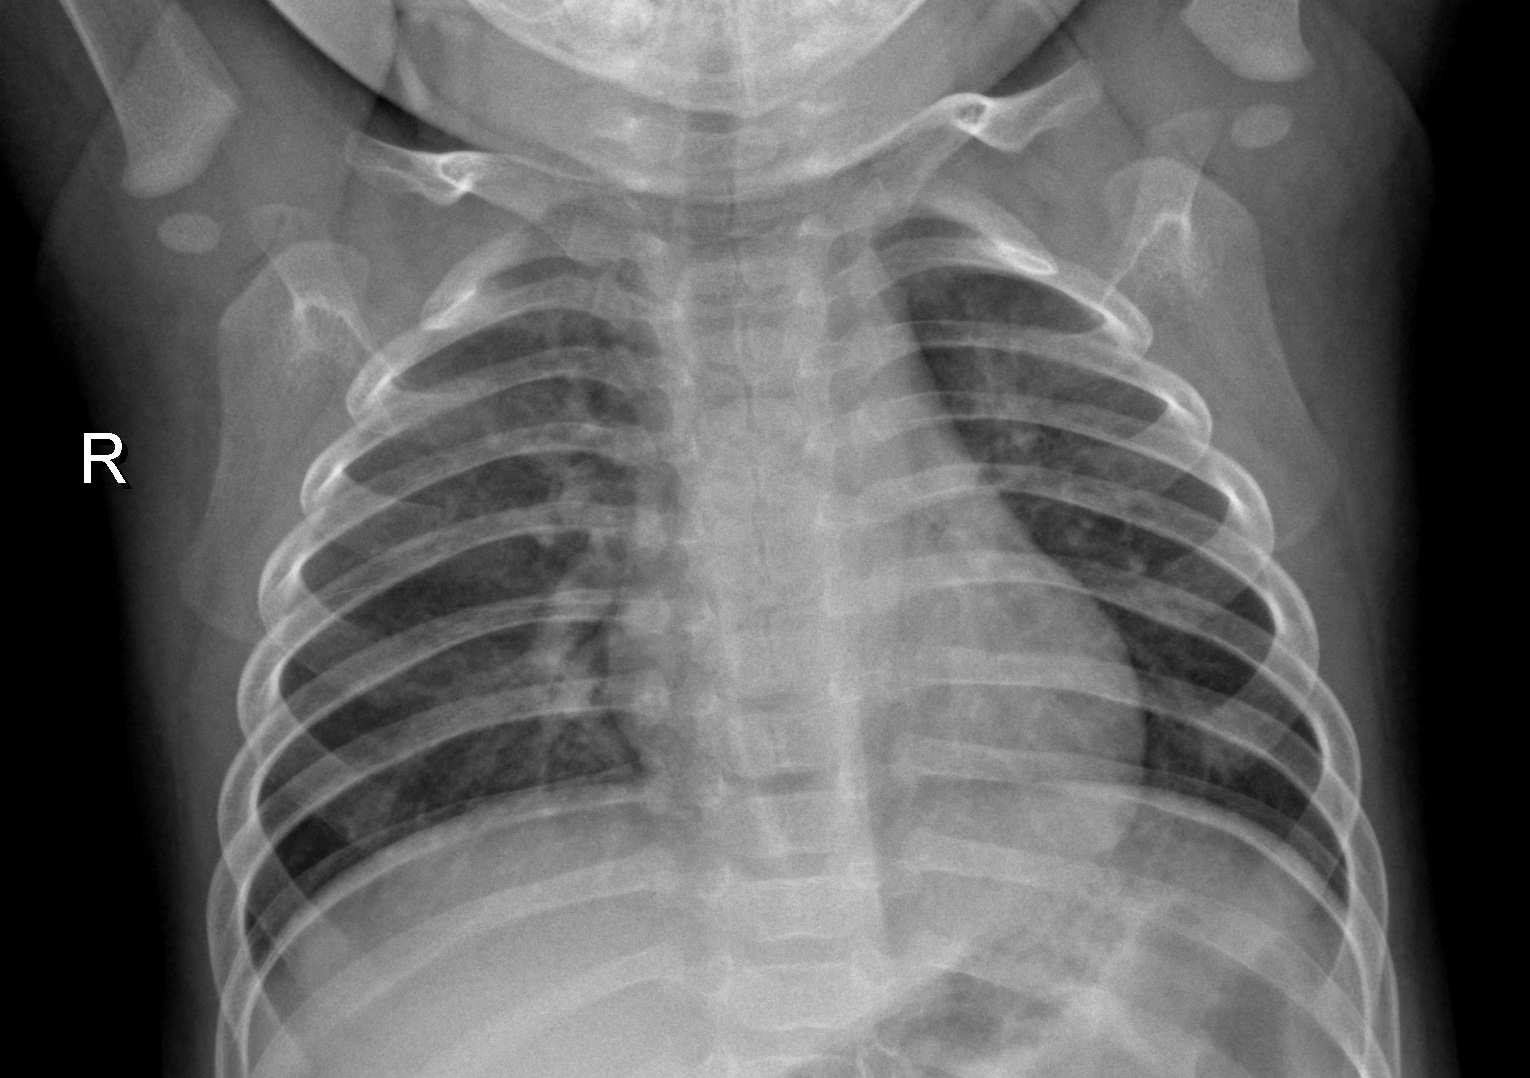
Diagnosis: NORMAL